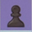
Piece: bP